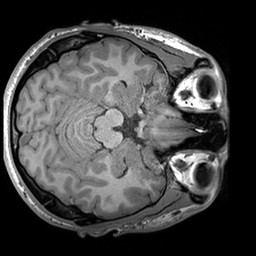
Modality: T1w
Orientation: axial
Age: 27
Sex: male
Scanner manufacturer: siemens
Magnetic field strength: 3 T
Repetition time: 1.6 s
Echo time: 0.00236 s